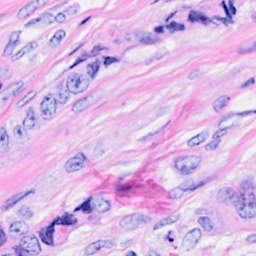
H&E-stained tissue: Breast